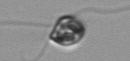
Label: flagellate_morphotype1